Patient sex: M
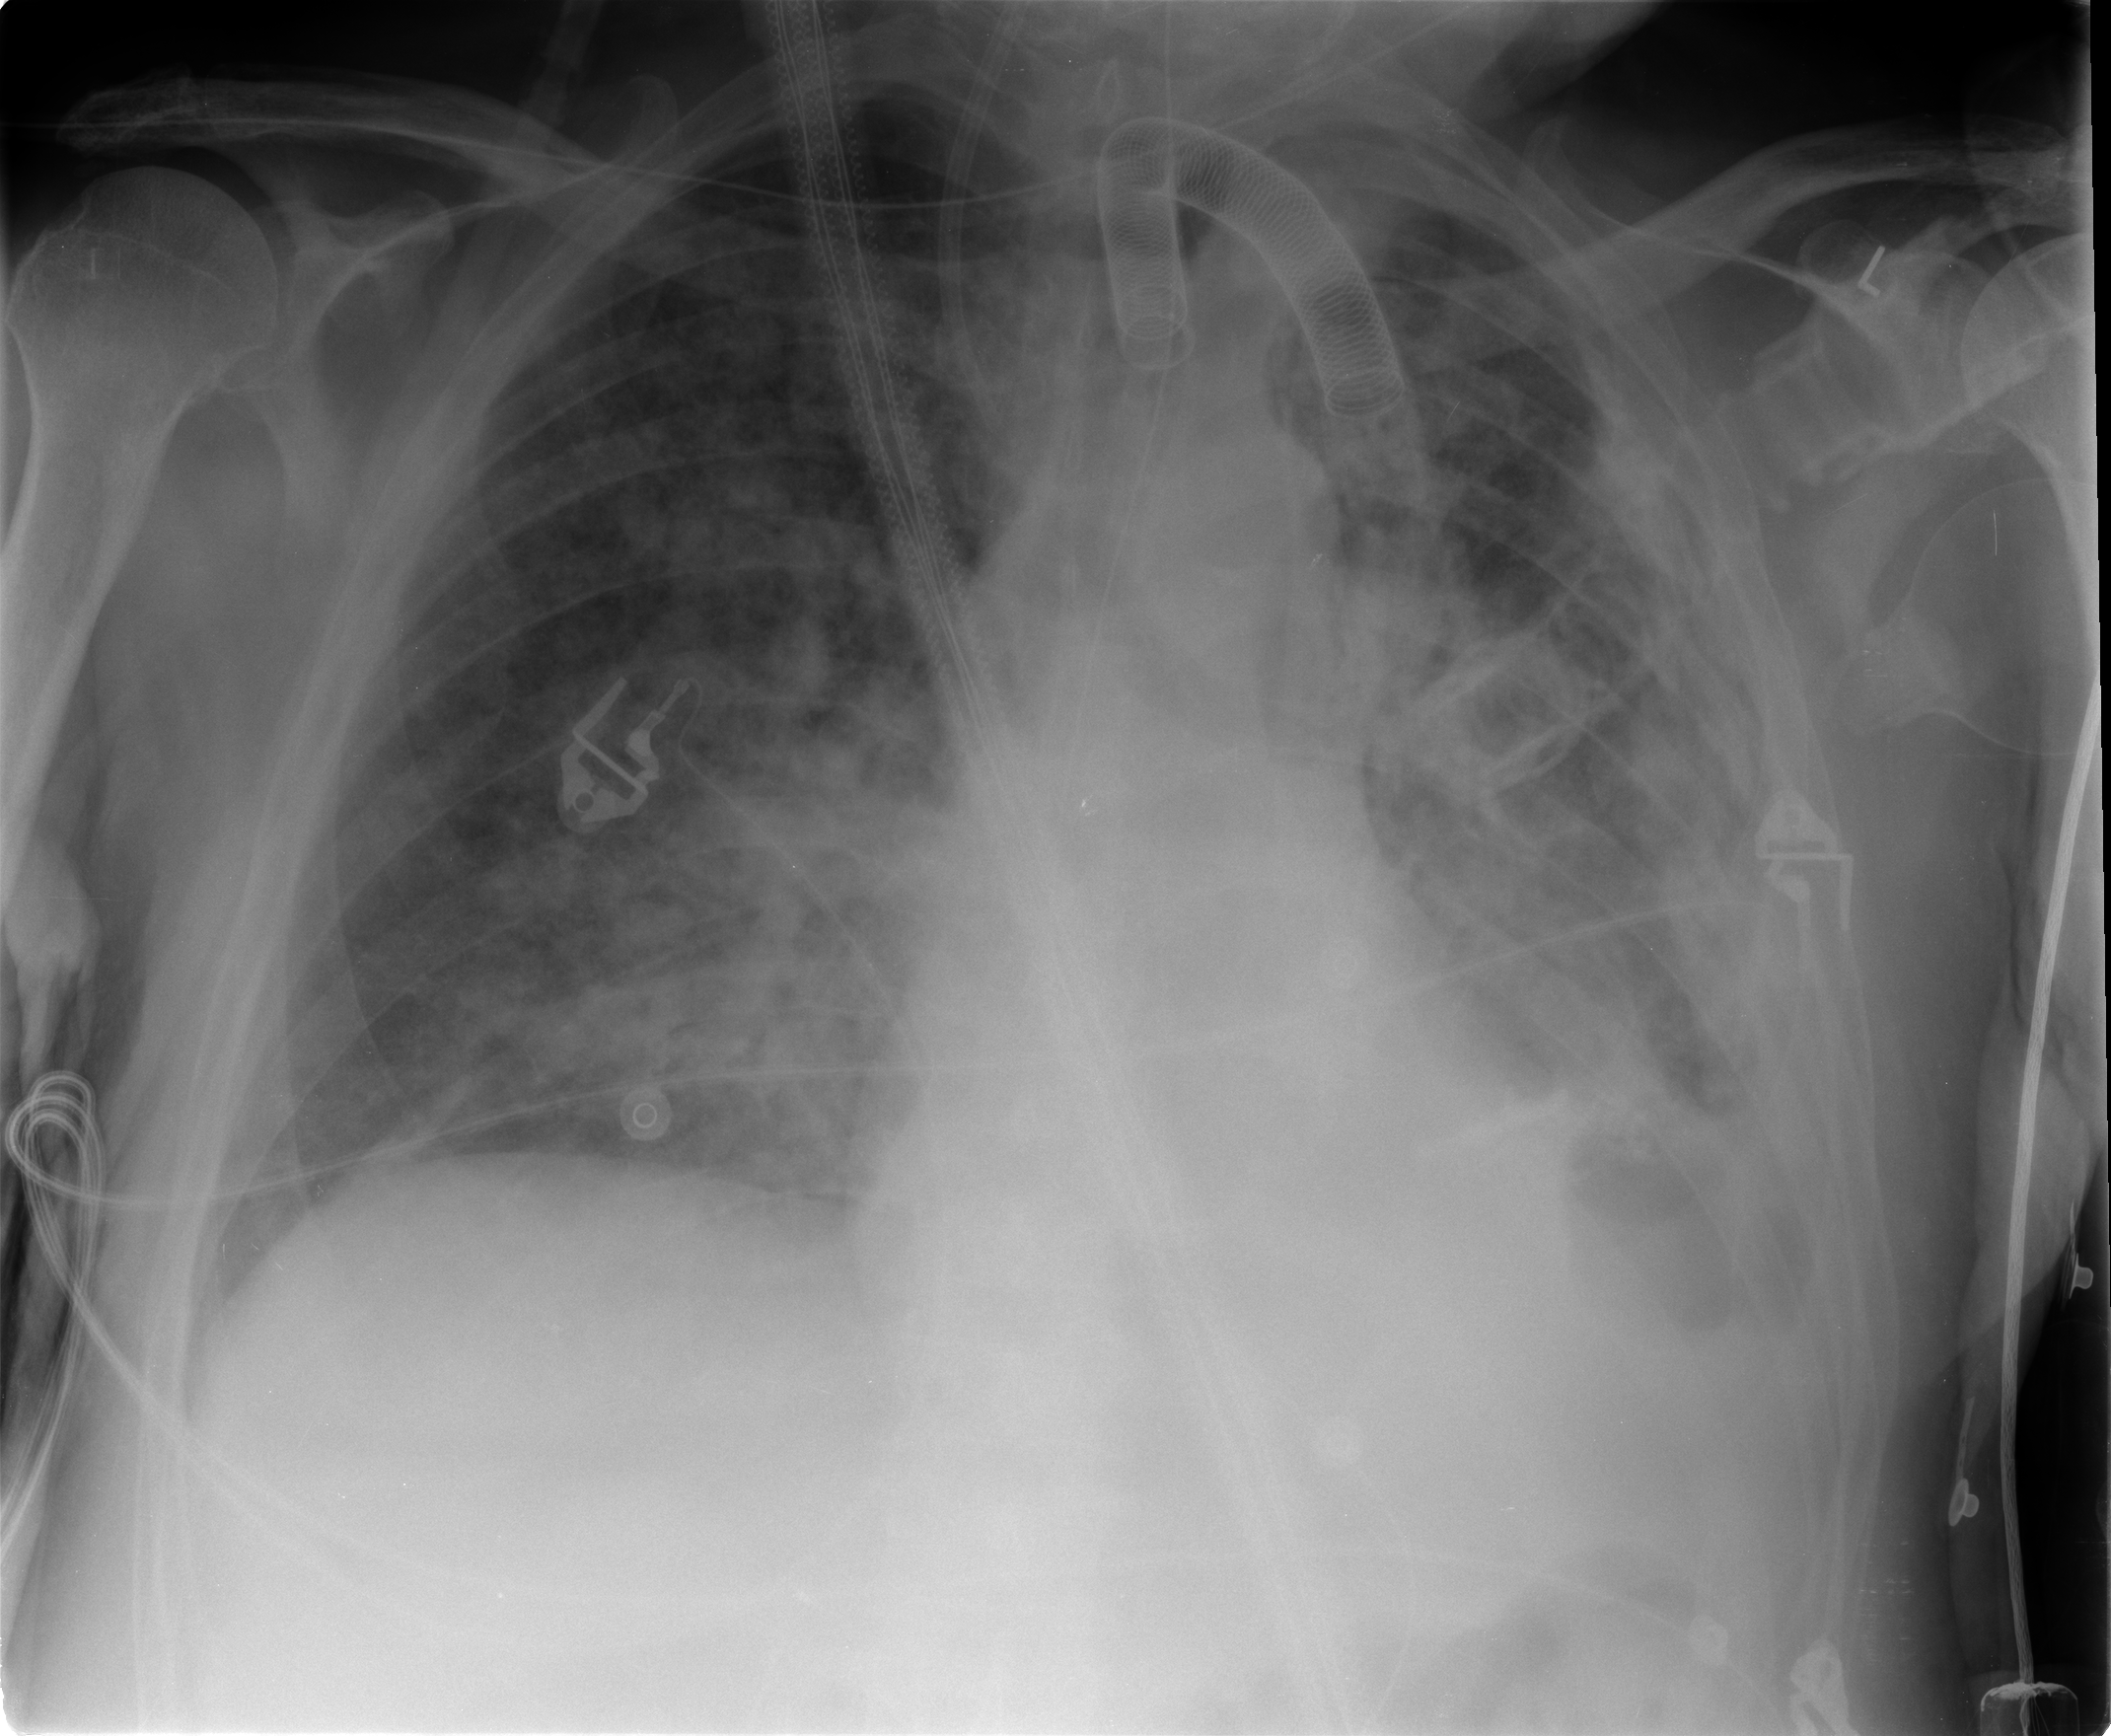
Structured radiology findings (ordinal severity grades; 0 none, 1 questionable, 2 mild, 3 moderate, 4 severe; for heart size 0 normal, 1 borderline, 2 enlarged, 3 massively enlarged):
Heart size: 1
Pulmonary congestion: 4
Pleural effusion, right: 1
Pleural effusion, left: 3
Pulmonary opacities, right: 3
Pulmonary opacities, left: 2
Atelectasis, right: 2
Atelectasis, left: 2